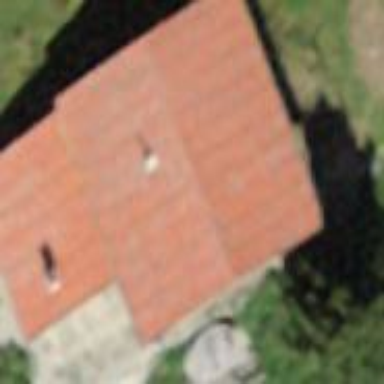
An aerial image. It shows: Bungalow.